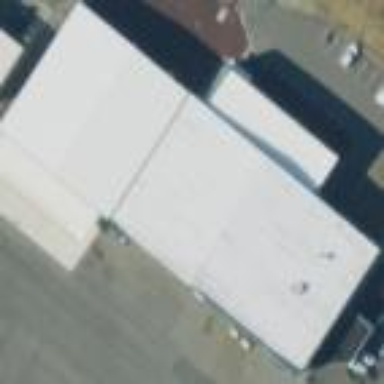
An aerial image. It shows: Hangar.